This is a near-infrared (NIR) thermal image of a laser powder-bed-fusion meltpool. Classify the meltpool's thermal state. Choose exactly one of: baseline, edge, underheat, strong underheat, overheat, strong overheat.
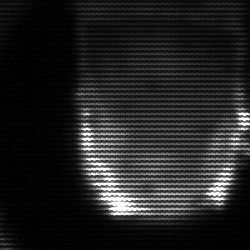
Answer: baseline